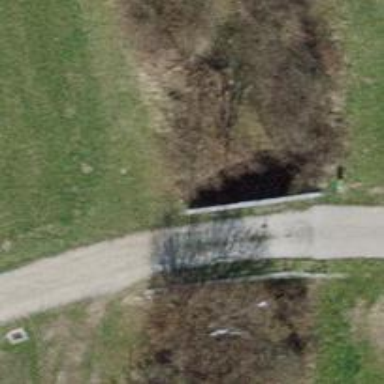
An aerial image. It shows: Dirt track road crossing bridge.